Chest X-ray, AP view. Patient: 10 years old, sex F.
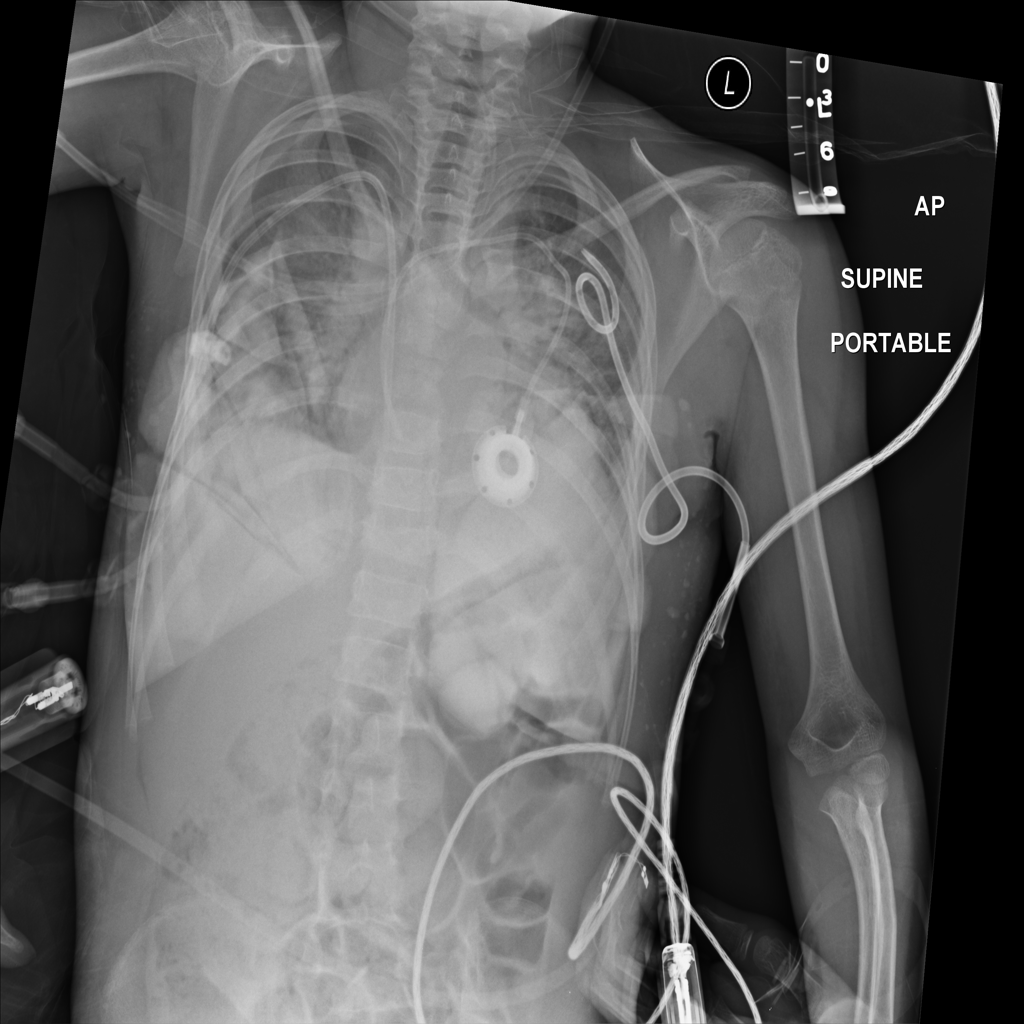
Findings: No Finding